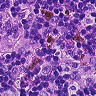
Metastatic tissue present: no